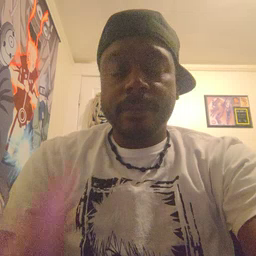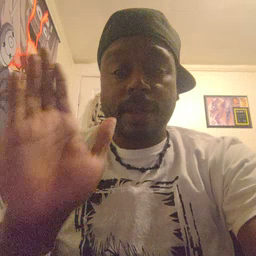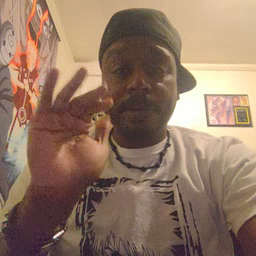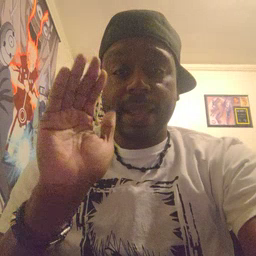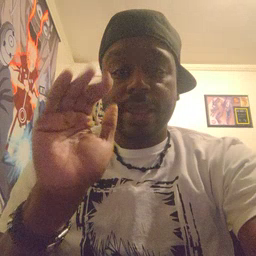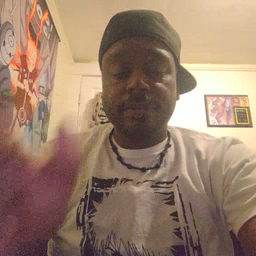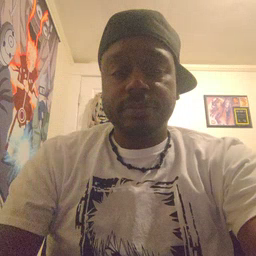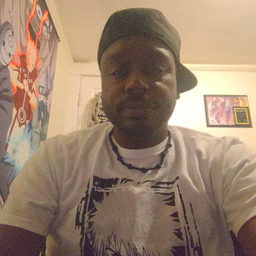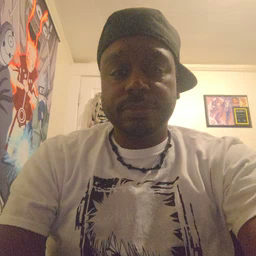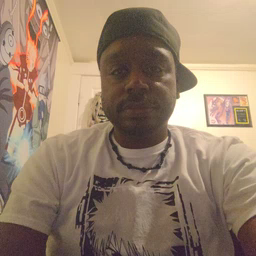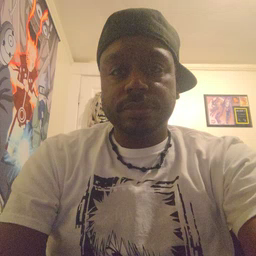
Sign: bye